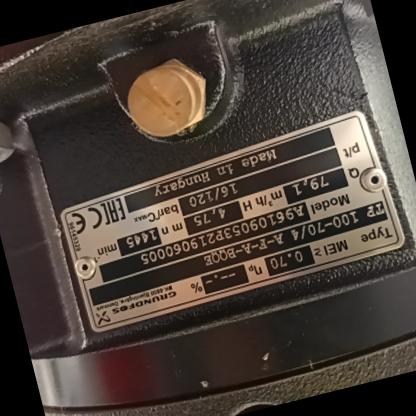
Klasa: tabliczka-znamionowa